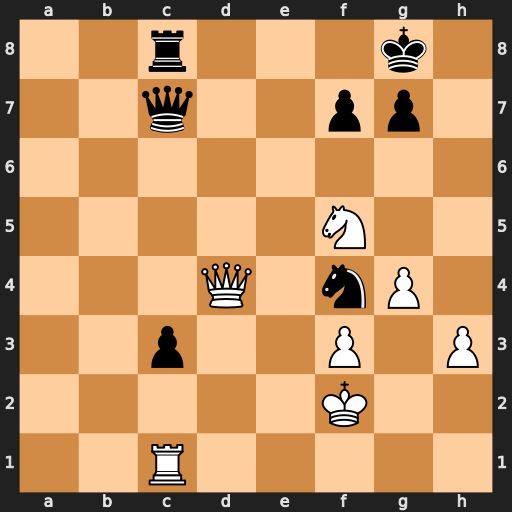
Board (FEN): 2r3k1/2q2pp1/8/5N2/3Q1nP1/2p2P1P/5K2/2R5
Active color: w
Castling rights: -
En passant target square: -
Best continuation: Qxg7#